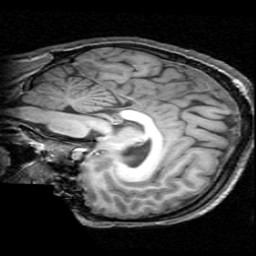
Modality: T1w
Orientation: sagittal
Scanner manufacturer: ge
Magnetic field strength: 3 T
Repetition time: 0.009036 s
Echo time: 0.00184 s